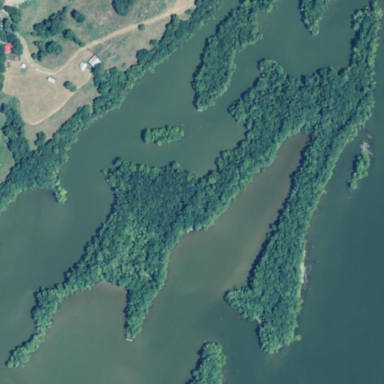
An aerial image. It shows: Islet.